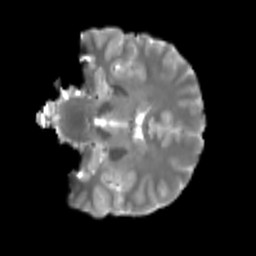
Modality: T2w
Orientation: coronal
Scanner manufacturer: siemens
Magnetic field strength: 3 T
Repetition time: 4 s
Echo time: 0.0594 s